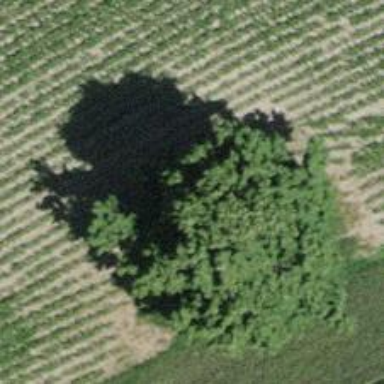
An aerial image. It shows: Single tag "natural: tree."